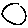
Label: circle